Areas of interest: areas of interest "Industrial Park"
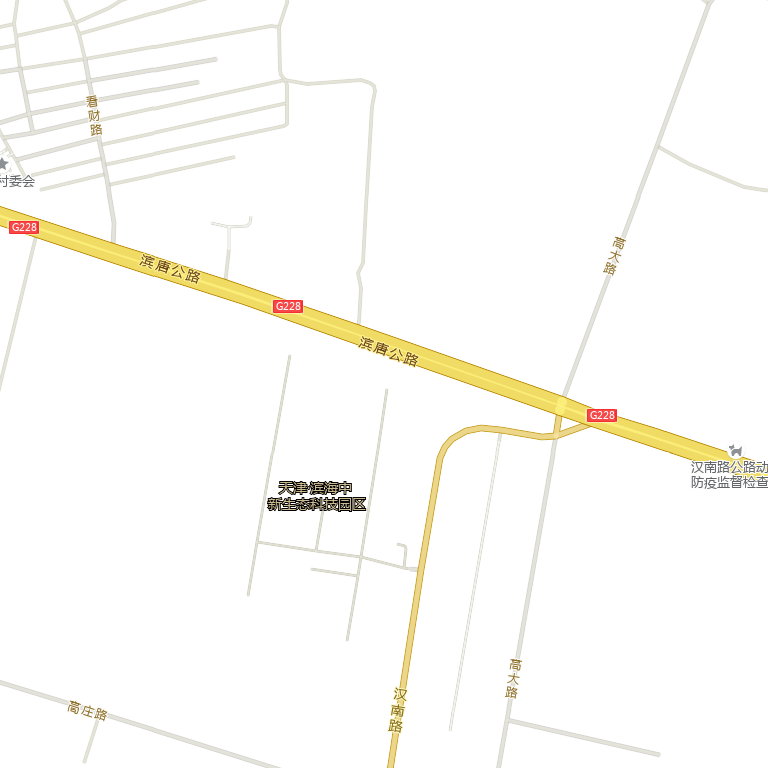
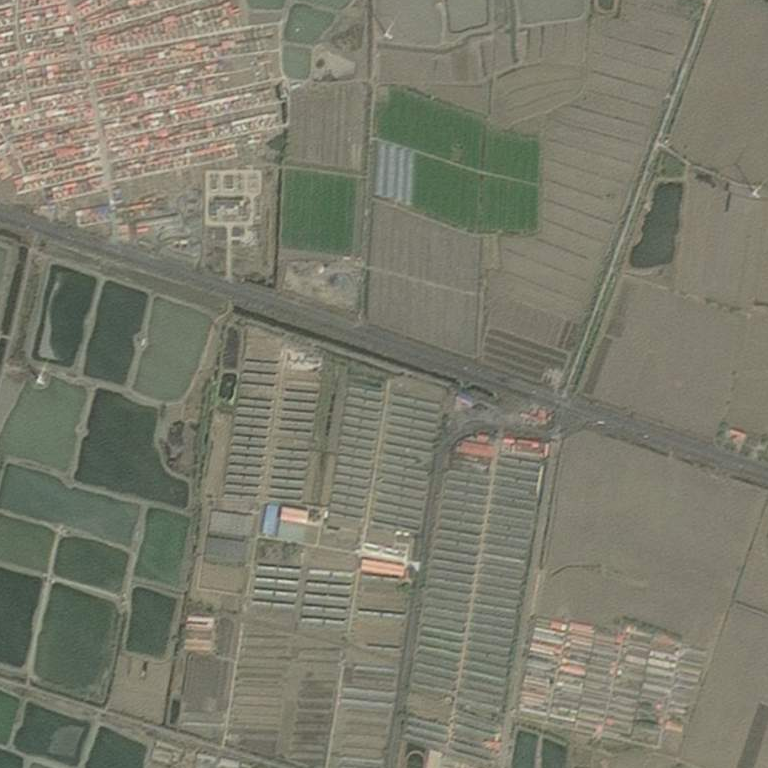